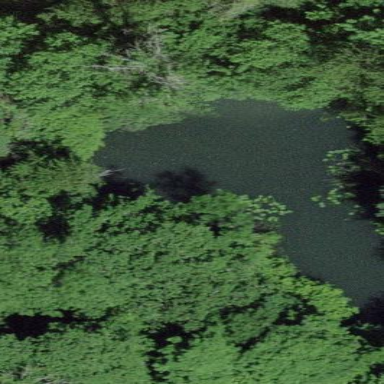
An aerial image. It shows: Pond with natural water.